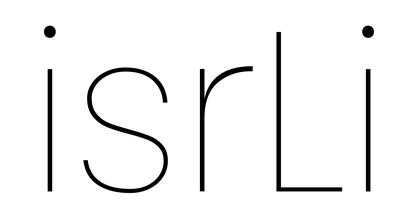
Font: Poppins-Thin